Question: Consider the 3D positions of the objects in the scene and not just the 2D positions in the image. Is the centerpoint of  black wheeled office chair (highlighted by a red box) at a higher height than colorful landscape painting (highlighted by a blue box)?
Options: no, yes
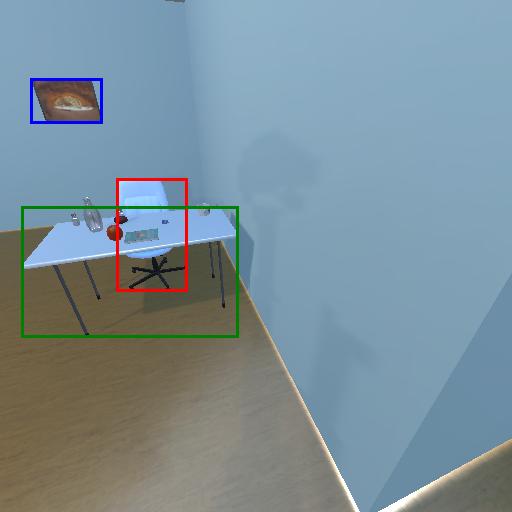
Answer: no